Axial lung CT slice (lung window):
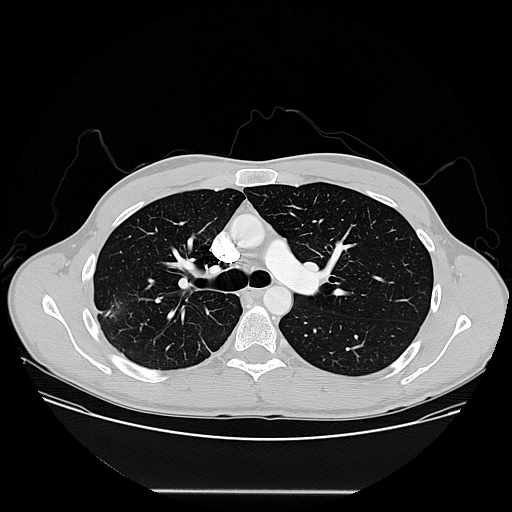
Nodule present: no